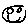
Label: smiley face